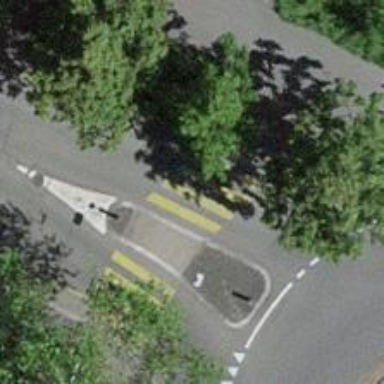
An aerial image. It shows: Uncontrolled crossing with pedestrian island.